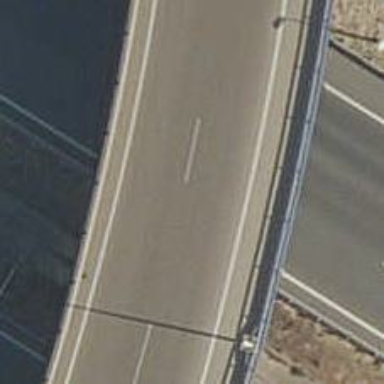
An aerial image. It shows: Motorway link bridge.